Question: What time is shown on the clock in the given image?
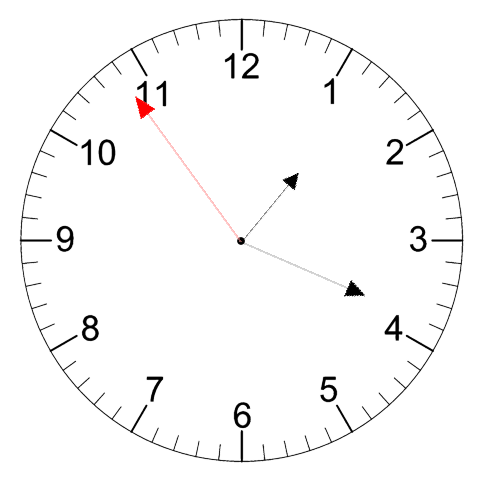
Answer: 01:18:54